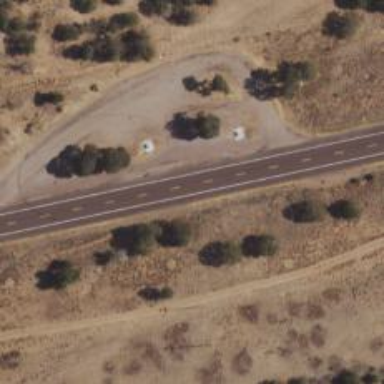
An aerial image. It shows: Rest area on the road.